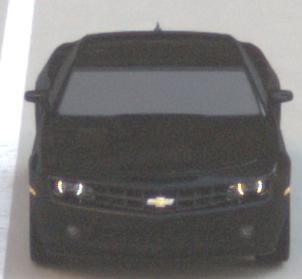
Make: Chevrolet
Model: Camaro Cabriolet 6.2 V8
Detailed model: Camaro (V) Coupé
Model produced from: 2011/09
Model produced until: 2014/02
Doors: 2
Color: black
Road condition: dry road
Daytime: sunrise or sunset
Contrast: low contrast